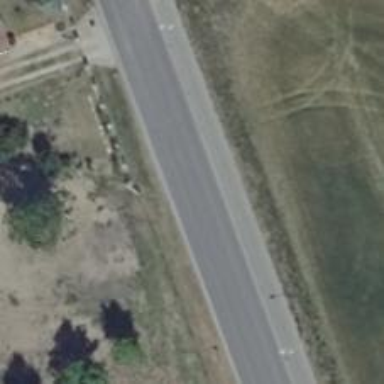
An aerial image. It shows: Unclassified road with asphalt surface and sidewalk on the left.